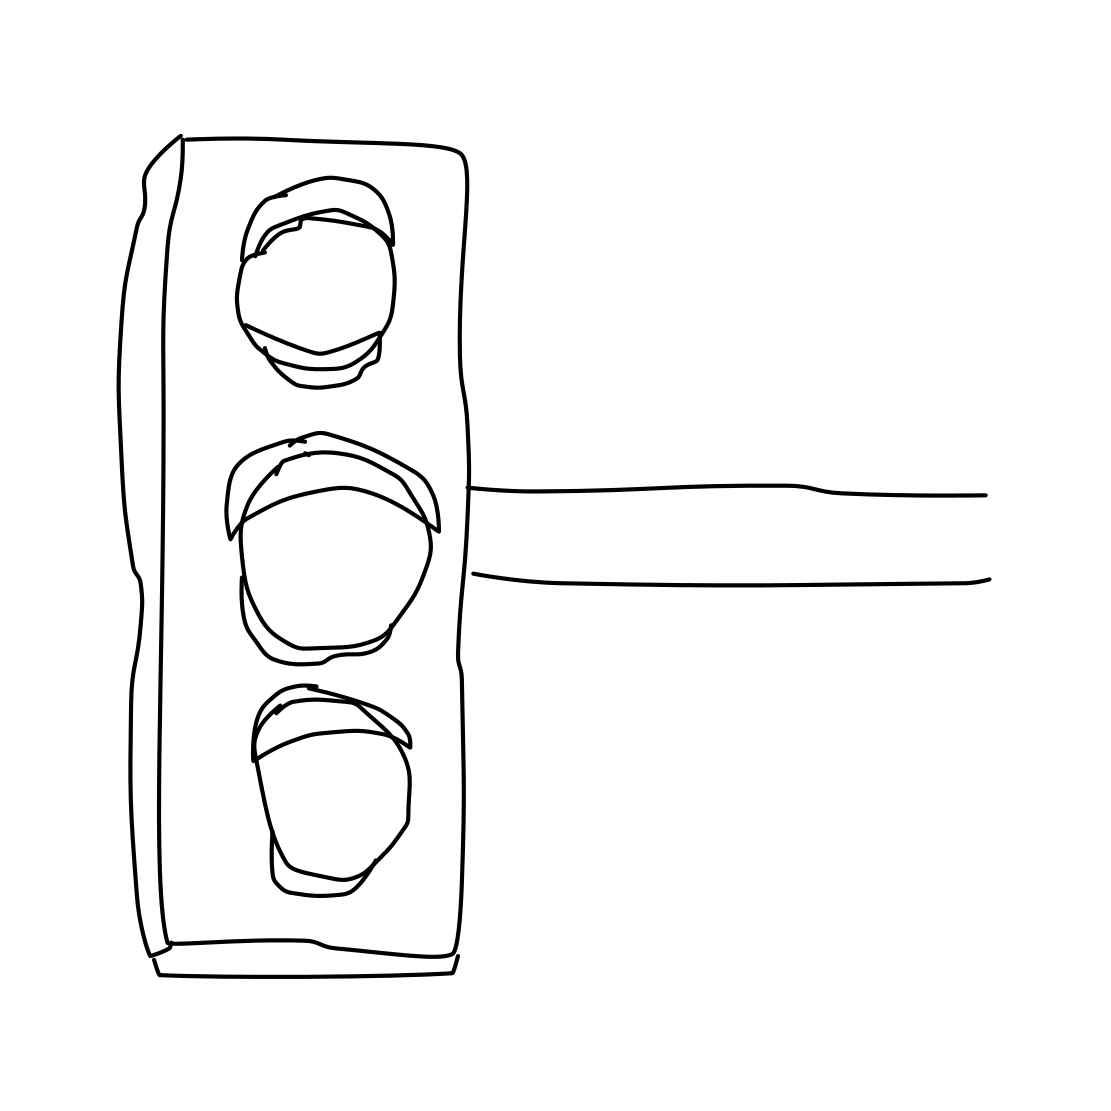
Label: traffic light